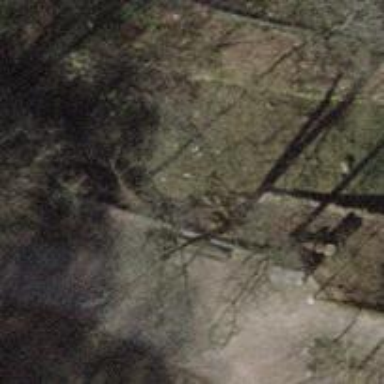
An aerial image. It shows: Brown bench.